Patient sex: M
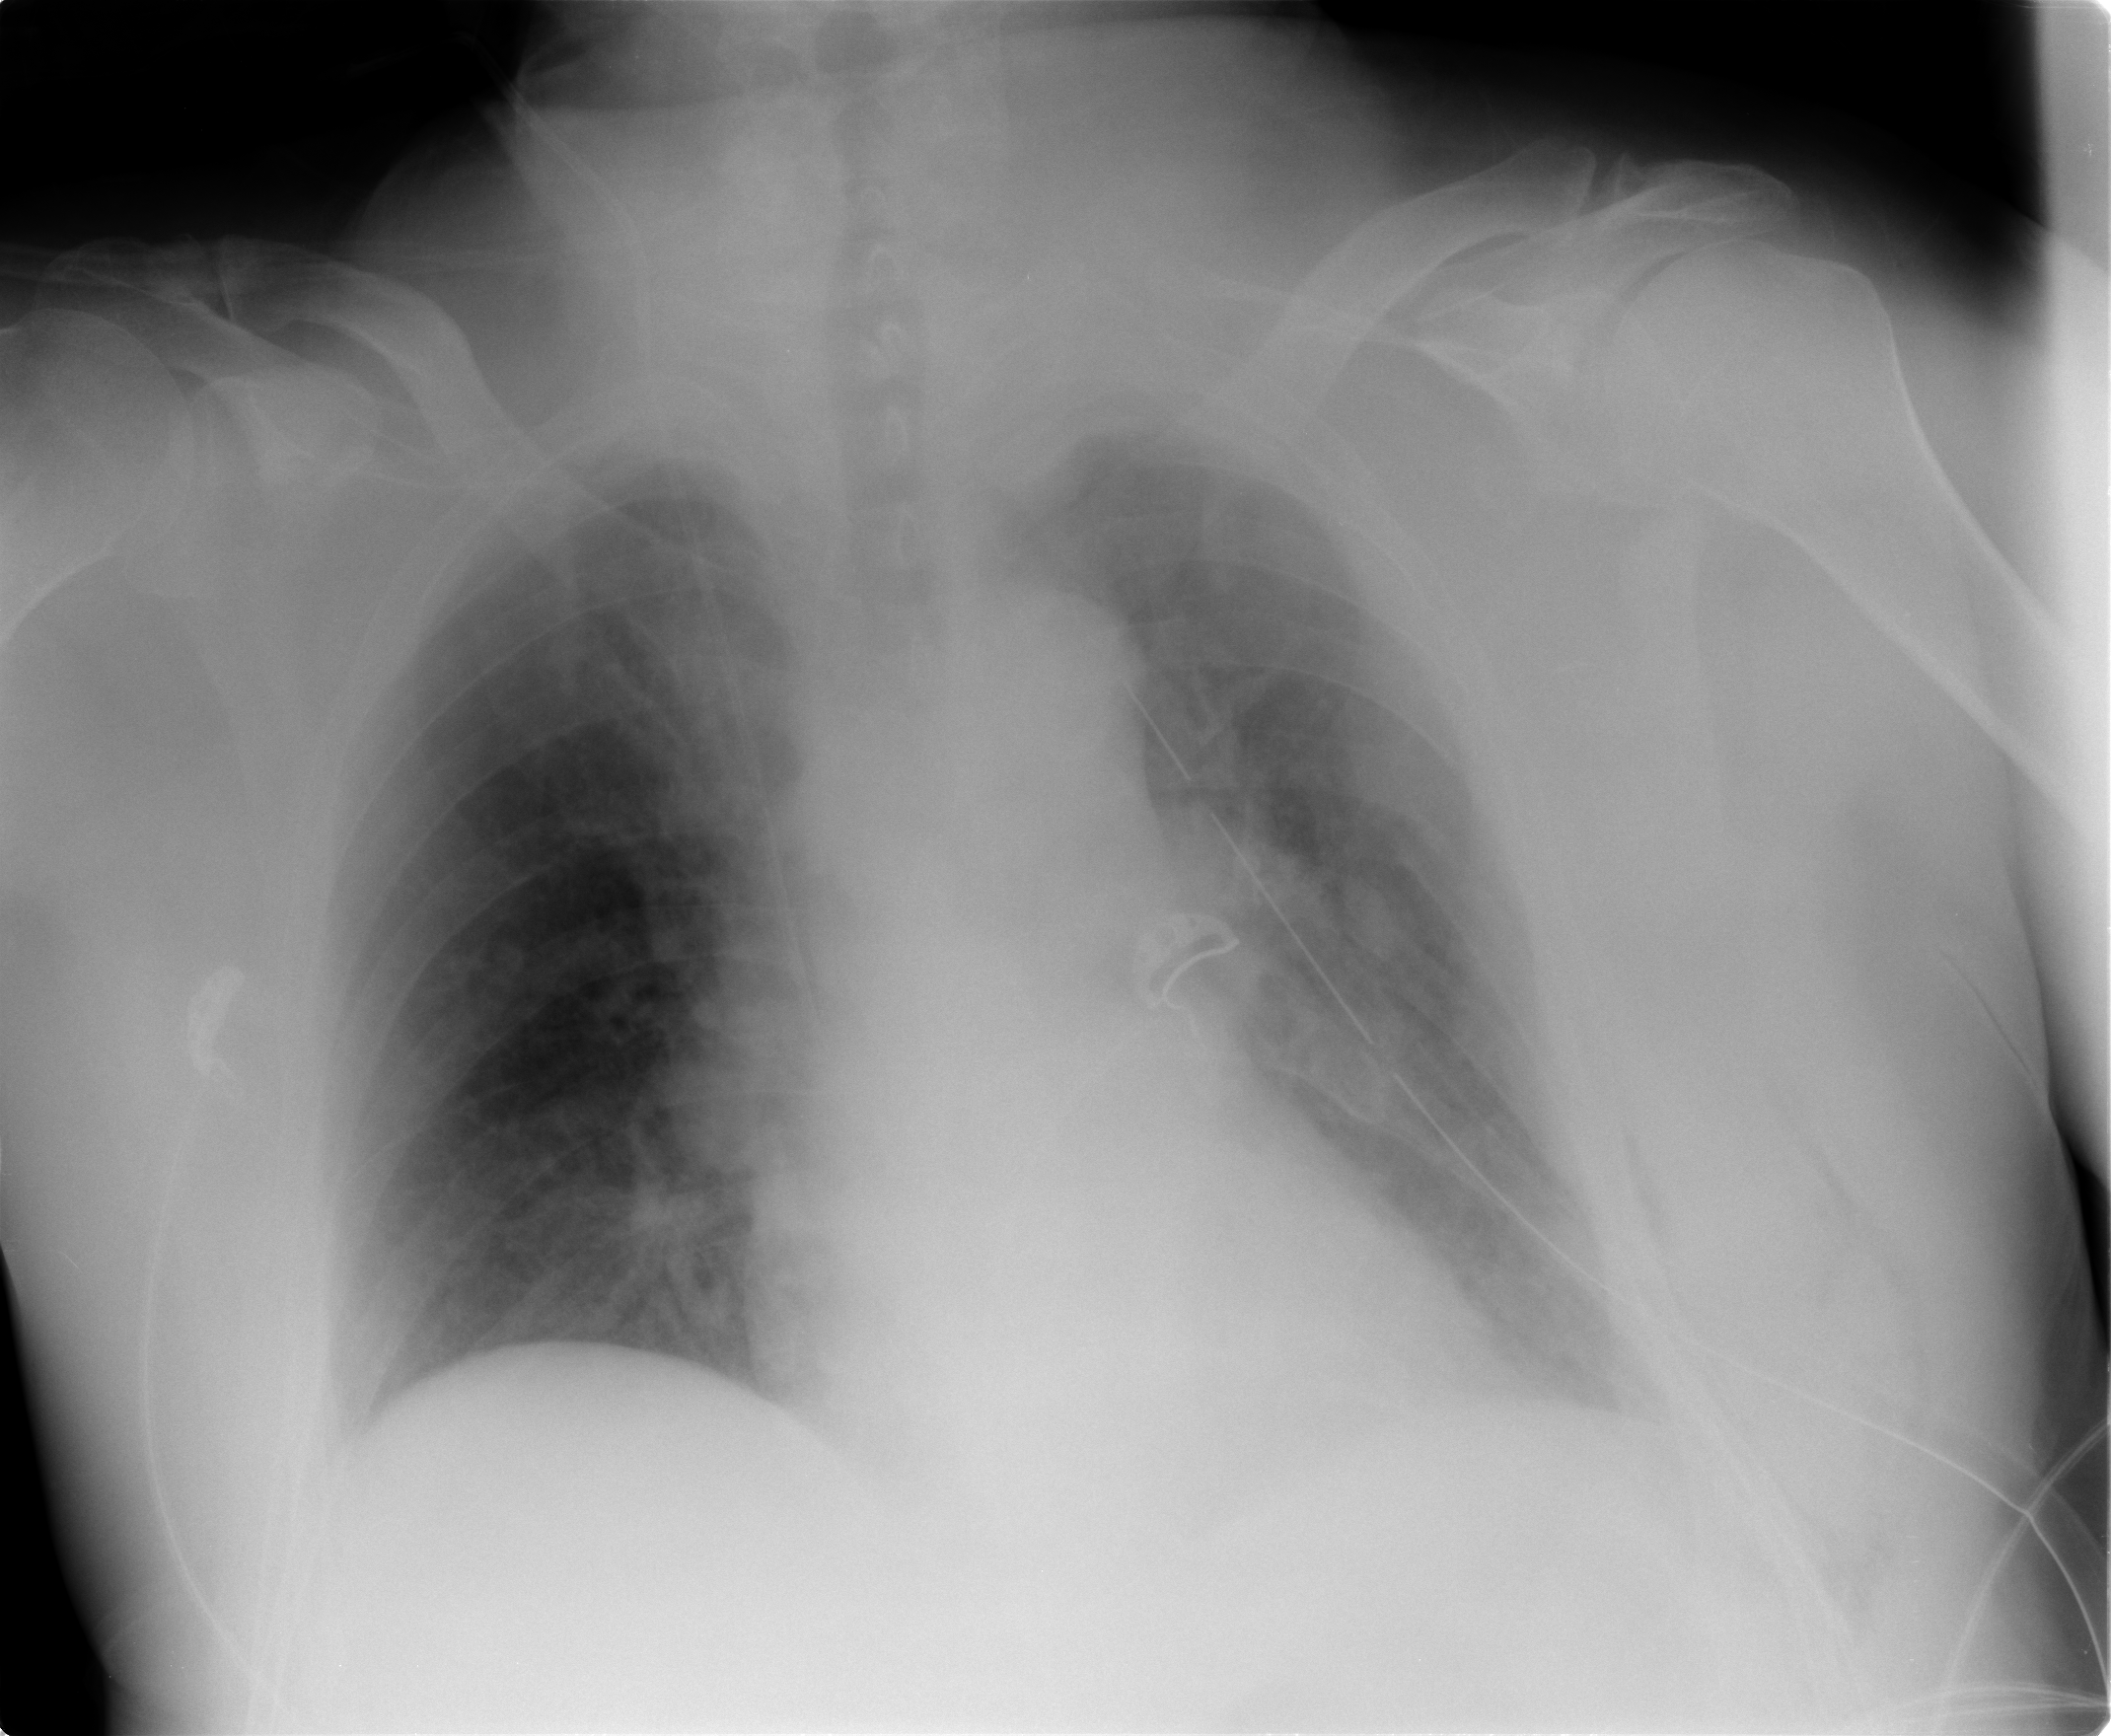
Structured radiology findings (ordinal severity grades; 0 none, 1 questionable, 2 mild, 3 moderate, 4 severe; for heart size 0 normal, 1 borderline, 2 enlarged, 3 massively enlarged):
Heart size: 0
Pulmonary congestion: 2
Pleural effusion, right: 0
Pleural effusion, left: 2
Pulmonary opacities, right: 0
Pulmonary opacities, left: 0
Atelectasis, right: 0
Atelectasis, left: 2